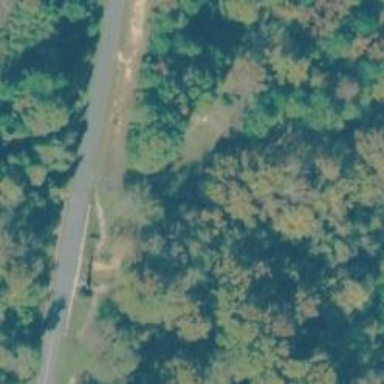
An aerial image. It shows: Asphalt path with excellent trail visibility.